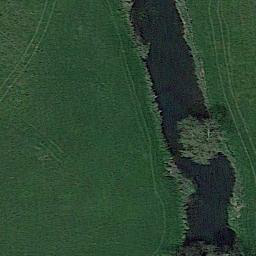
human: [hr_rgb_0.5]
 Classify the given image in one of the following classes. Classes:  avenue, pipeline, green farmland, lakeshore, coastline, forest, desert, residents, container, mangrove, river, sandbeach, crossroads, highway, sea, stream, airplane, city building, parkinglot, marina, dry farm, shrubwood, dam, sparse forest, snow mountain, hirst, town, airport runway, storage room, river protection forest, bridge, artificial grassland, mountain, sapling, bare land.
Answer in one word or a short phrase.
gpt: river